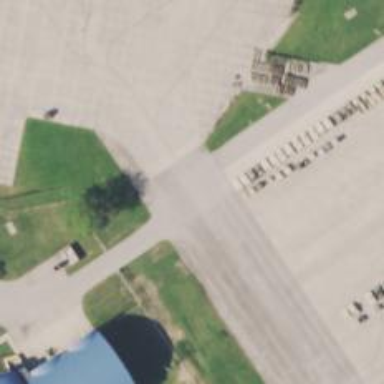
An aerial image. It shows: Image of taxiway at airport.